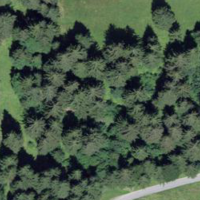
EUNIS habitat code: 43
Species observed at this site:
Rhytidiadelphus loreus